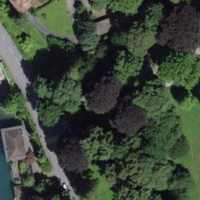
EUNIS habitat code: 53
Species observed at this site:
Allium ursinum